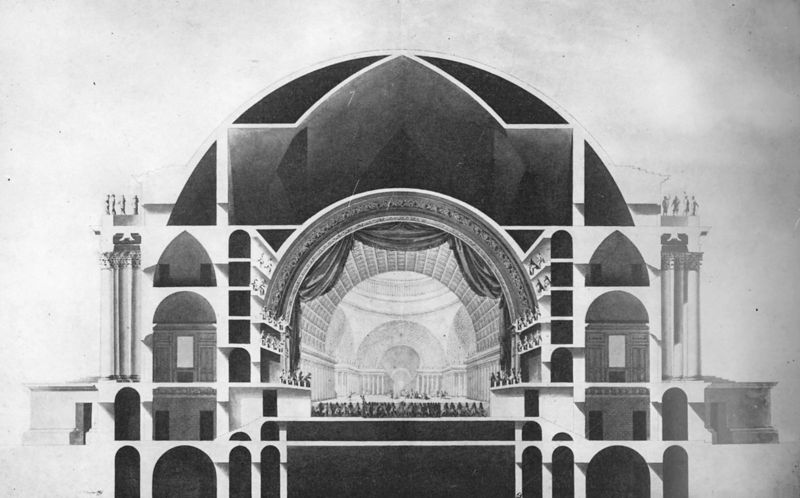
Titel: Entwurf für die Oper in Paris
Künstler: Etienne-Louis Boullée
Institution: Paris, Bibliothèque Nationale
Schlagwörter: schatten, weiß, menschen, grau, schwarz, skizze, säulen, zeichnung, gebäude, haus, architektur, vorhang, bühne, oper, theater, bogen, zuschauer, formen, besucher, saal, figuren, rundbogen, kuppel, arch, architecture, audience, palace, theatre, zuschauerraum, gewölbe, orient, schnitt, illustration, schwarzweiß, räume, entwurf, building, etagen, black and white, geometrie, statue, wings, aufriss, cross-section, design, dome, floors, statues, geometric, performance, stage, inside, stadium, symmetric, proscenium, statuary, amphitheater, orientalscih